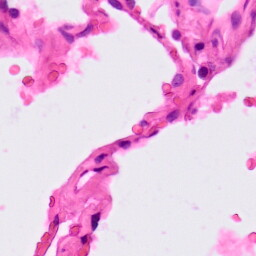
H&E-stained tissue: Lung